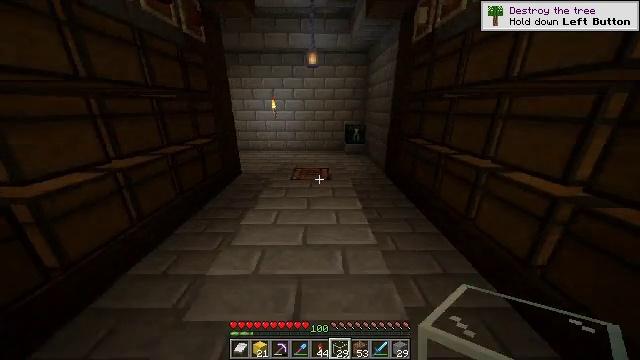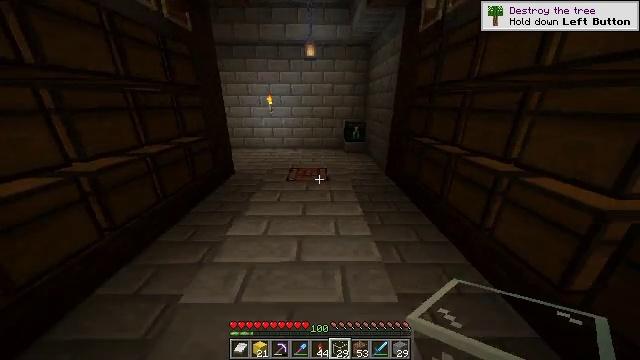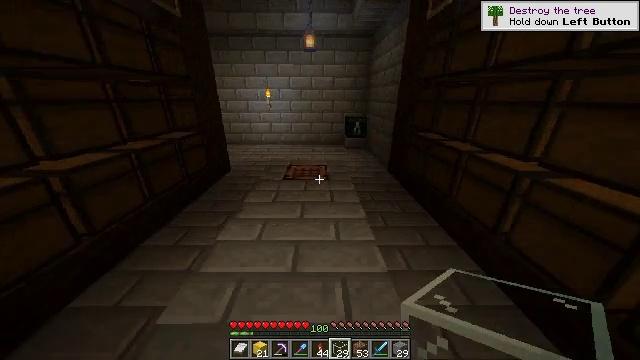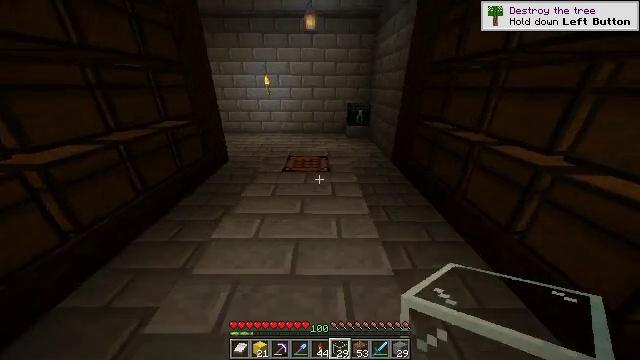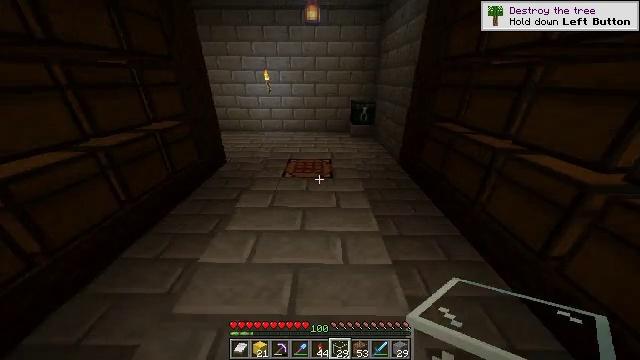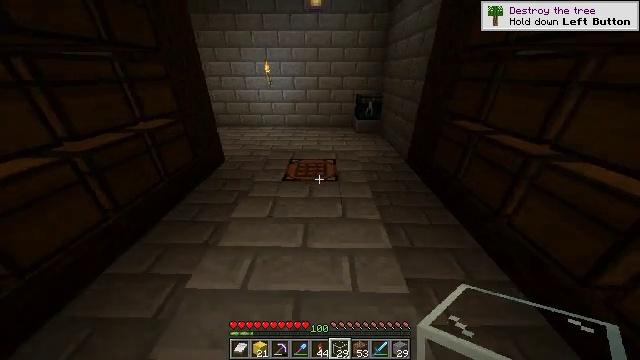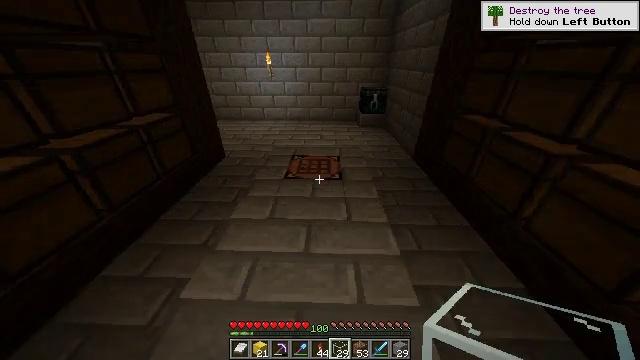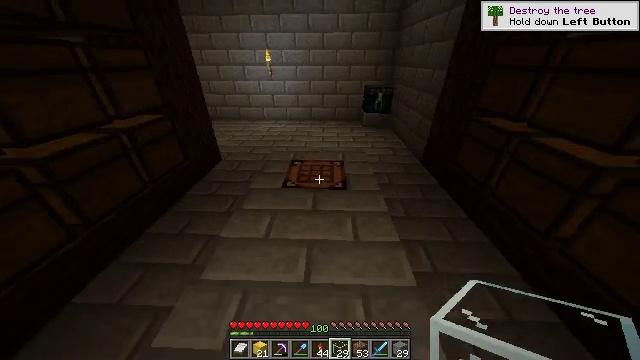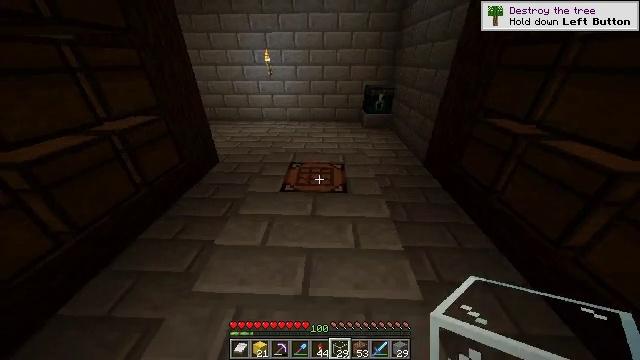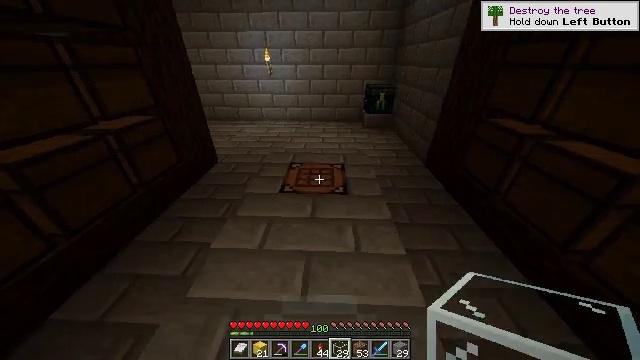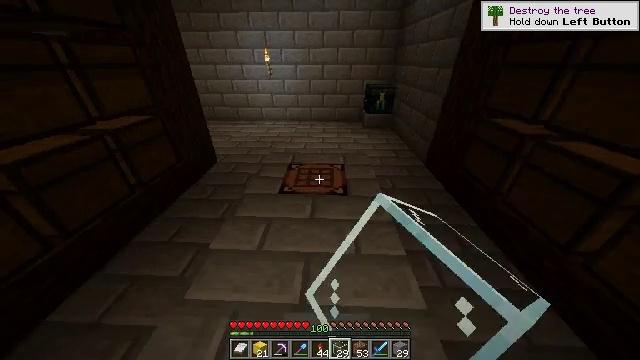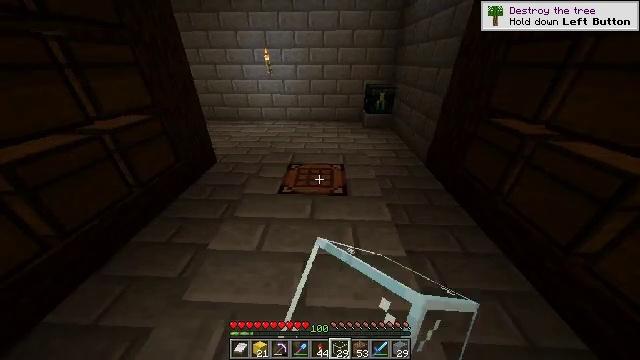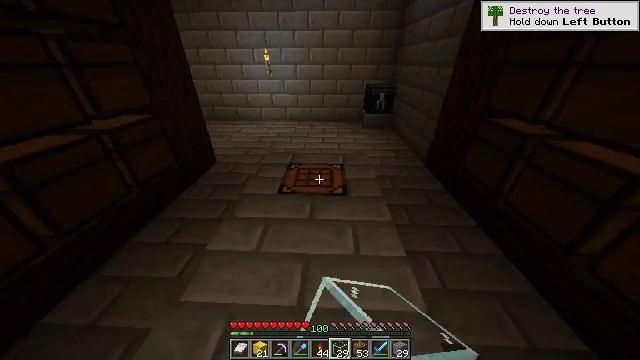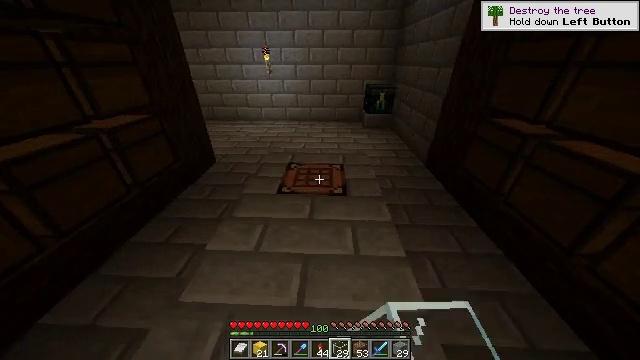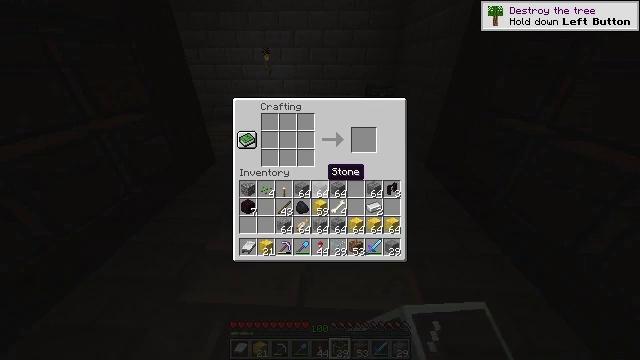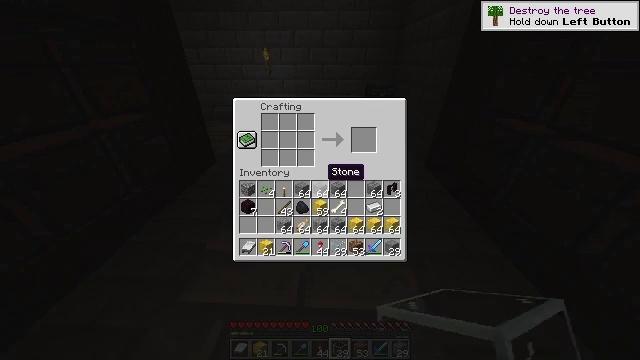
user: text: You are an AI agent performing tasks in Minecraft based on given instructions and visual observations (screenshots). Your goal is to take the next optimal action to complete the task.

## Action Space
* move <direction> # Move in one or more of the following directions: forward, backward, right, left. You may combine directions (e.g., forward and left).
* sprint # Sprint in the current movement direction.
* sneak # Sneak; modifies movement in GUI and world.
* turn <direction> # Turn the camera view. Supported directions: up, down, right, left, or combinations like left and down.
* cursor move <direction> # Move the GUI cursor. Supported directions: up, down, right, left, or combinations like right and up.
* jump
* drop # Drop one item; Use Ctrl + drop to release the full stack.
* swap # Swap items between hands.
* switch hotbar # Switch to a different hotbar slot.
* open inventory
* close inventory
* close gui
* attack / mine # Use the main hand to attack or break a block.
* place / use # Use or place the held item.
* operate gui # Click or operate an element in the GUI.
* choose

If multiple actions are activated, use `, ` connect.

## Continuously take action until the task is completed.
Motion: motion action
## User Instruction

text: Make the polished andesite on a crafting table.
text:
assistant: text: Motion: move forward, turn down
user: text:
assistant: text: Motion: move forward, turn down
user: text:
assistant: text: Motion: move forward, turn down
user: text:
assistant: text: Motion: move forward, turn down
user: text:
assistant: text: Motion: move forward, turn down
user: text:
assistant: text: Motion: move forward, turn down
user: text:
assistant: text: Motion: no_op
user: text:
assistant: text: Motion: no_op
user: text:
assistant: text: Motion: use / place
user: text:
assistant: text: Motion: use / place
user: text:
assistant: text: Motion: no_op
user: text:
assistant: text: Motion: no_op
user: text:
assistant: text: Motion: no_op
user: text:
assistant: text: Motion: open gui
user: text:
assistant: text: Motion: no_op
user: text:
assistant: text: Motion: no_op
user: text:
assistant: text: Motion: no_op
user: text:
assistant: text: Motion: no_op
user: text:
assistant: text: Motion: sneak
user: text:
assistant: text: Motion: sneak
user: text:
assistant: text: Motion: sneak, cursor move left and down
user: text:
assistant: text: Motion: sneak
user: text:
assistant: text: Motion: sneak
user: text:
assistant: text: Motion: sneak, choose
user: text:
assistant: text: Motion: sneak, choose
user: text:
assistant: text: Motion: sneak, cursor move left
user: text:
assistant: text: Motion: sneak
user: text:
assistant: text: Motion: sneak, choose
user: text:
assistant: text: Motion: sneak, choose
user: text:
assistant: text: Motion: sneak, cursor move up